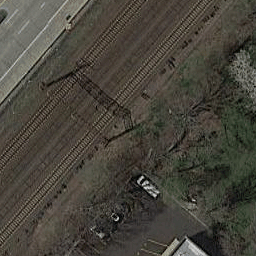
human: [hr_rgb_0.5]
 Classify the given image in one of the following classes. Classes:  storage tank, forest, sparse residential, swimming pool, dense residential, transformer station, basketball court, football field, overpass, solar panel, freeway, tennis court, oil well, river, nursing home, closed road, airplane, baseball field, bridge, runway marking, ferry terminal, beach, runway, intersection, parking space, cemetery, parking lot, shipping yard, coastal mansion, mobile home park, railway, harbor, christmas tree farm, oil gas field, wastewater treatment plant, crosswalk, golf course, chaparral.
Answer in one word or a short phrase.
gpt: railway